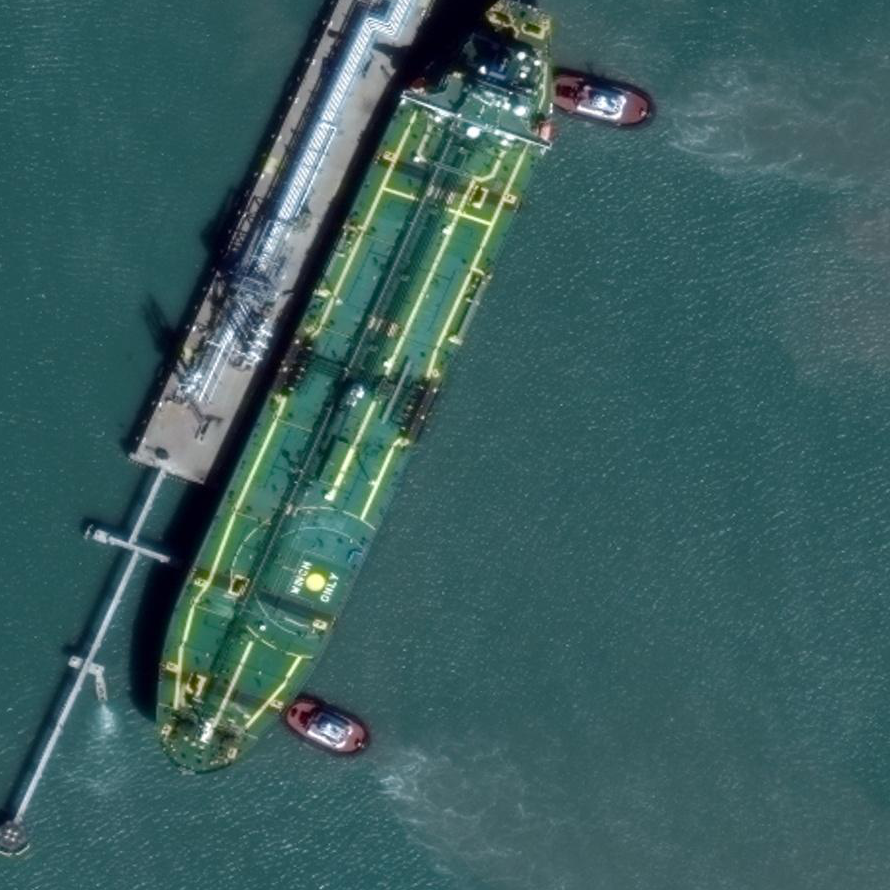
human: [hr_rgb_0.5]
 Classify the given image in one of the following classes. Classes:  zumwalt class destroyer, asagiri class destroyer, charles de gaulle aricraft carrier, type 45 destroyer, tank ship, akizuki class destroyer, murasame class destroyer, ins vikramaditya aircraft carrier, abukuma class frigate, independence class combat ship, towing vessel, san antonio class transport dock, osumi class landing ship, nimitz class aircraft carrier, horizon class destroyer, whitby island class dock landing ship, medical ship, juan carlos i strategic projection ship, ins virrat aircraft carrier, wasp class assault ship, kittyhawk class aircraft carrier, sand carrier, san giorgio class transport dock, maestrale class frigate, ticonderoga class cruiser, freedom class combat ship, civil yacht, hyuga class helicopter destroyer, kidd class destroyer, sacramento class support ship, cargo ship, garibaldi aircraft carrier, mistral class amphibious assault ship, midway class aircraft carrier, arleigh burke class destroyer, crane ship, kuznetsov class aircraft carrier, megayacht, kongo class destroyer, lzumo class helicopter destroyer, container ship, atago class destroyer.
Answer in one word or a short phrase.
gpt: Tank ship